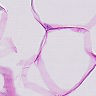
Metastatic tissue present: no